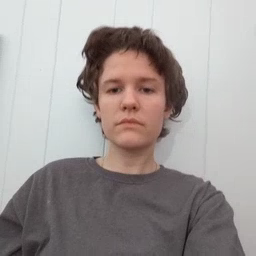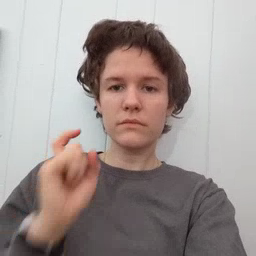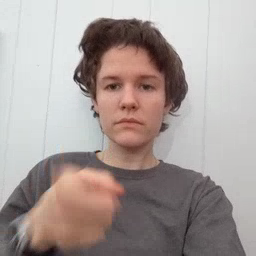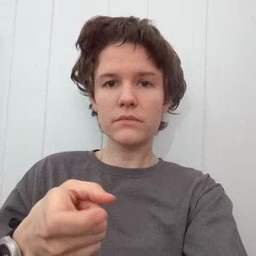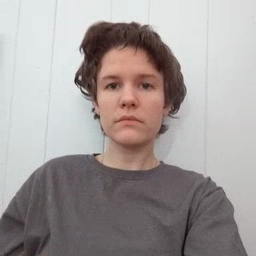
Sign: give